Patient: sex F, age 26
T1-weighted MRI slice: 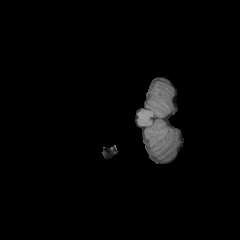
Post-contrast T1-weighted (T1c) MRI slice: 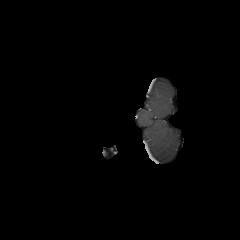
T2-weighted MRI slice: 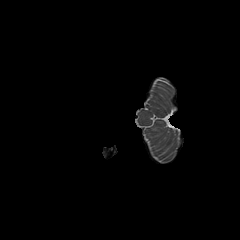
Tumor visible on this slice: no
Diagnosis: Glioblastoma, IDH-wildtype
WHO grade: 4